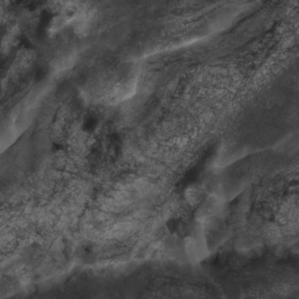
Label: non_frost